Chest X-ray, PA view. Patient: 57 years old, sex F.
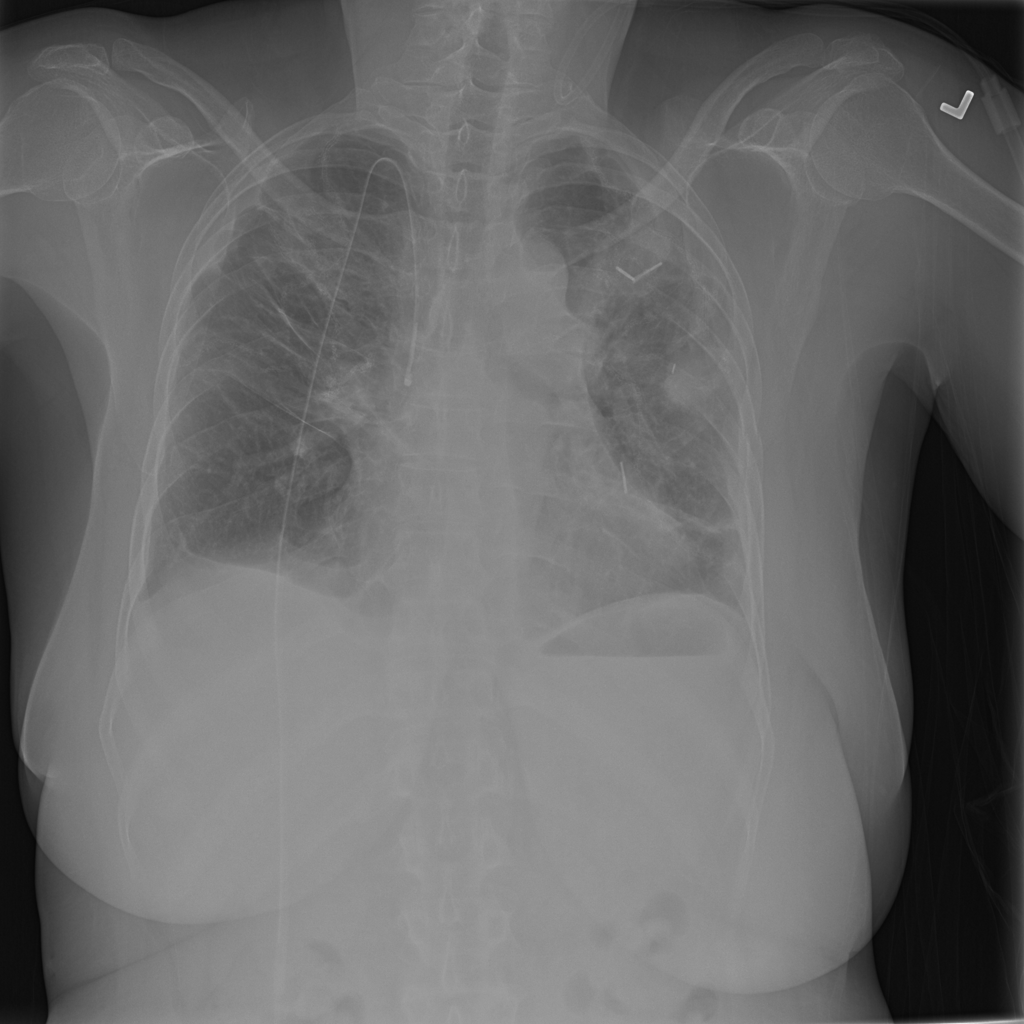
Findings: No Finding